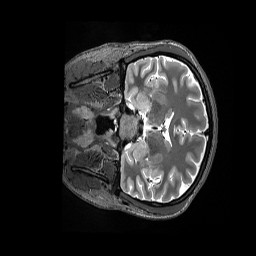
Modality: T2w
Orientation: coronal
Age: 26
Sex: female
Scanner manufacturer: siemens
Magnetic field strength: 3 T
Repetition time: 3.2 s
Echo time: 0.562 s